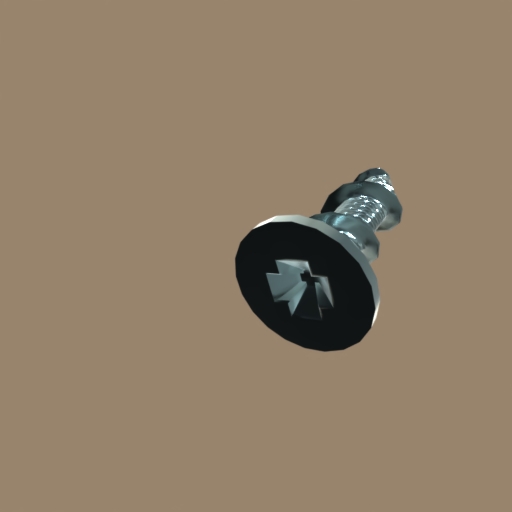
Label: screw